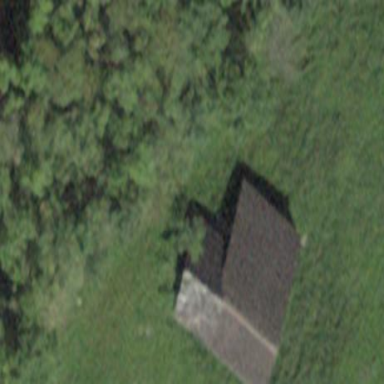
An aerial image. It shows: Stable building.